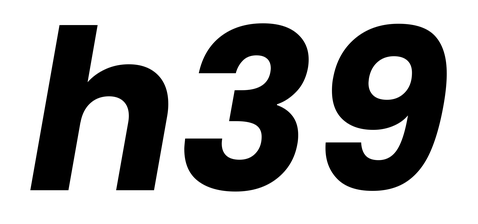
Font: Poppins-BoldItalic